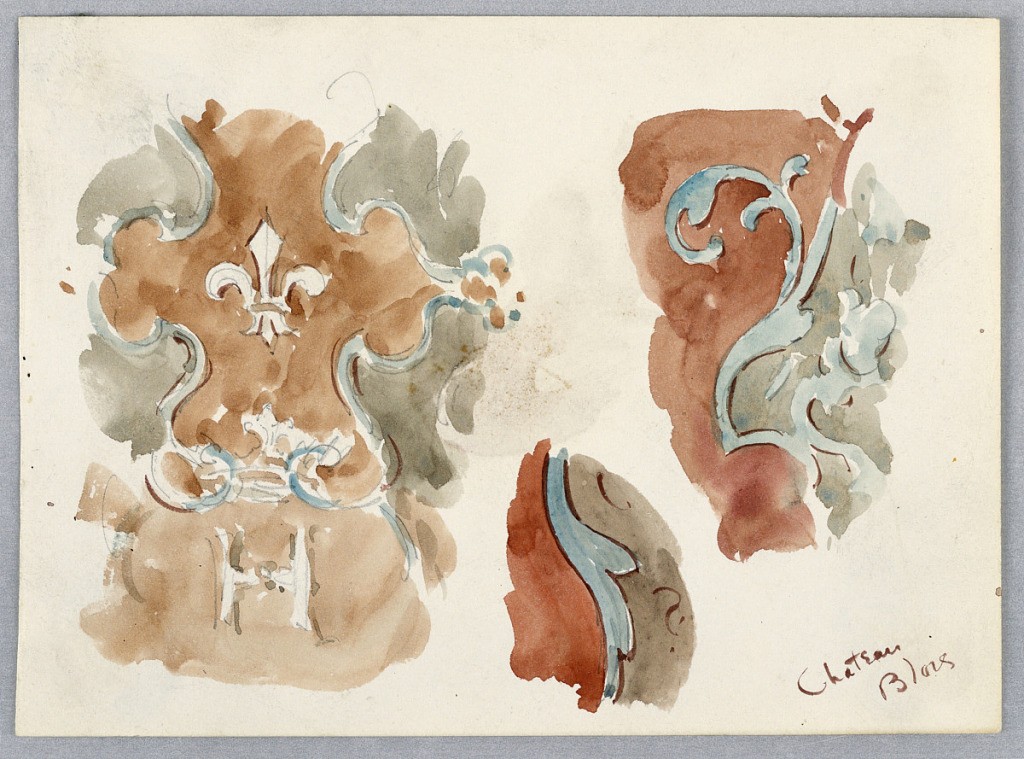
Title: Sketches of Wall Patterns – Blois
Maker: Arnold William Brunner, American, 1857–1925
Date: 1883
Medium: Graphite, brush and watercolor on paper
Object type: Drawing
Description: Complete element of wall pattern, left; sections, right.